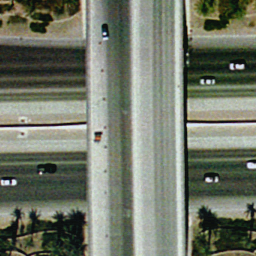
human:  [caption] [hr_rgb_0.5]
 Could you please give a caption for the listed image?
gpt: An overpass with a road go across another roads vertically and some cars on the roads .

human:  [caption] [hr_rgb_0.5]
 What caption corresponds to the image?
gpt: An overpass with a road go across another roads vertically and some cars on the roads .

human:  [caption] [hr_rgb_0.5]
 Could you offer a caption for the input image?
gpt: An overpass with a road go across another roads vertically .

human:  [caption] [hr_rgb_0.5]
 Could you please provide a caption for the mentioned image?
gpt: A road go across another two vertically with some cars on the roads .

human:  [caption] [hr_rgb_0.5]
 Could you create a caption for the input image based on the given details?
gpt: A road go across another two vertically with some cars on the roads and surrounded by plants .